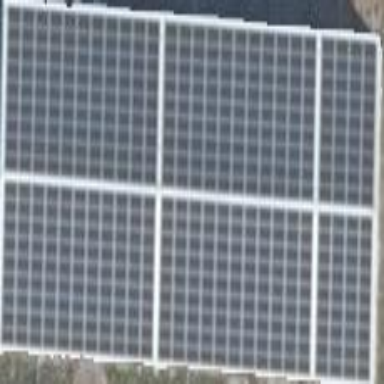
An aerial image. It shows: Small solar photovoltaic panel generator at farm auxiliary building.